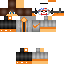
A male human skin with medium skin, wearing brown long hair dressed in a blue hoodie and black pants, featuring a closed mouth.